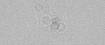
Label: camera_spot